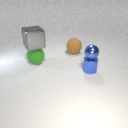
large green rubber sphere to the left of large brown rubber sphere